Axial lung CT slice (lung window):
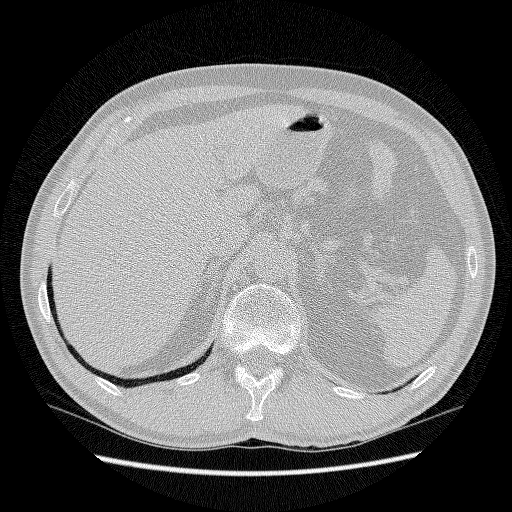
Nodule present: no